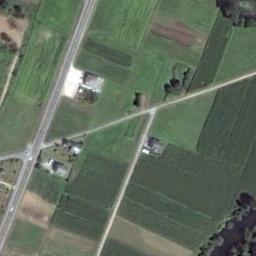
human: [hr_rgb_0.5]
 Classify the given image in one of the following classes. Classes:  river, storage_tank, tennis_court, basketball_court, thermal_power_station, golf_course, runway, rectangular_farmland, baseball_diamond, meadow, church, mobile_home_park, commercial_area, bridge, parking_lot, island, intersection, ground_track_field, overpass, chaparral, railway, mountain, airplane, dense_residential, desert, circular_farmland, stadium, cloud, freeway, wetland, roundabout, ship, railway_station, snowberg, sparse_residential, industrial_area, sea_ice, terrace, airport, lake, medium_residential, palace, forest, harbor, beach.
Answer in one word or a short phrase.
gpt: rectangular_farmland